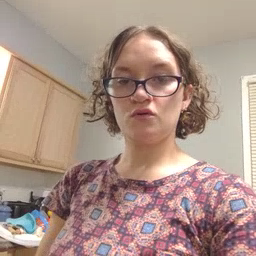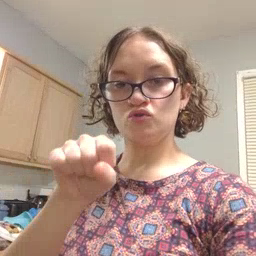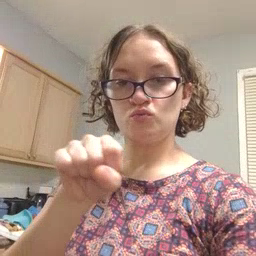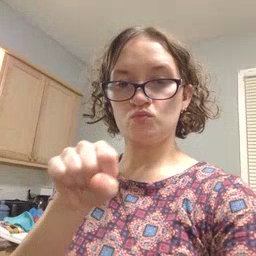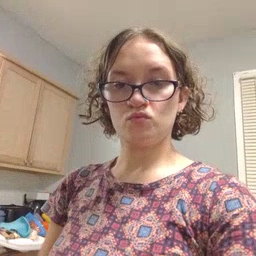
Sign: shoe